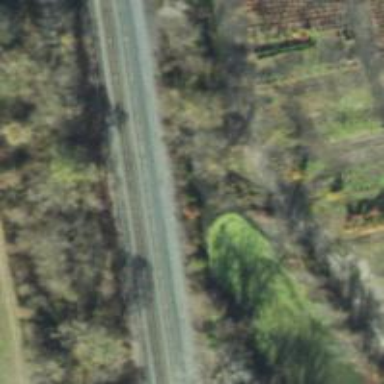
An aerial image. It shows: Railway bridge.